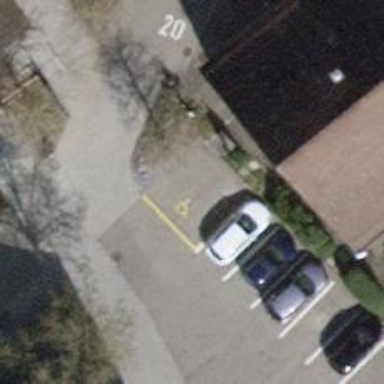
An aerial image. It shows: Disabled parking space.